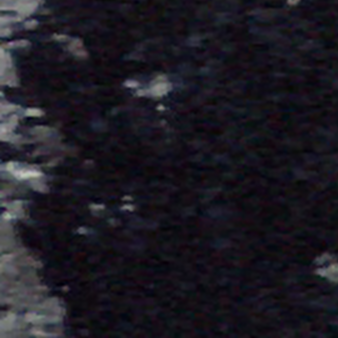
Label: other